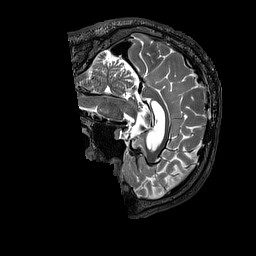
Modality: T2w
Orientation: sagittal
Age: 53
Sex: male
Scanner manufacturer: siemens
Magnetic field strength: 3 T
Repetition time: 3.2 s
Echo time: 0.567 s